Question: I am new in Payment Gateway. Currently, I am working on a mobile app where I need to integrate PayU payment gateway in android app.
So far, I have created a code for TEST url & when I run my app I get below exception:
'An error occurred. Sorry, some problem occurred.'
Screenshot of mobile app

This is my code:
'''
public class PayMentGateWay extends Activity {
private ArrayList<String> post_val = new ArrayList<String>();
private String post_Data="";
WebView webView ;
final Activity activity = this;
private String tag = "PayMentGateWay";
private String hash,hashSequence;
String merchant_key="JBZaLc";
String salt="GQs7yium";
String action1 ="";
String base_url="https://test.payu.in";
int error=0;
String hashString="";
Map<String,String> params;
String txnid ="";
Handler mHandler = new Handler();
@SuppressLint("JavascriptInterface")
@Override
protected void onCreate(Bundle savedInstanceState) {
// TODO Auto-generated method stub
super.onCreate(savedInstanceState);
final ProgressDialog progressDialog = new ProgressDialog(activity);
getWindow().requestFeature(Window.FEATURE_PROGRESS);
webView = new WebView(this);
setContentView(webView);
post_val.add("key");
post_val.add("JBZaLc");
post_val.add("txnid");
post_val.add("5d59dae66618a14f5020");
post_val.add("amount");
post_val.add("100.00");
post_val.add("productinfo");
post_val.add("{paymentParts:[{name:abc,description:abcd,value:500,isRequired:true,settlementEvent:EmailConfirmation}], paymentIdentifiers:[{field:CompletionDate, value:25/06/2015}]}");
post_val.add("firstname");
post_val.add("pqrs");
post_val.add("email");
post_val.add("xxxx@xxxmail.com");
post_val.add("phone");
post_val.add("xxxxxxxxxx");
post_val.add("surl");
post_val.add("https://www.google.com");
post_val.add("furl");
post_val.add("https://www.gmail.com");
post_val.add("hash");
post_val.add("");
post_val.add("provider");
post_val.add("payu_paisa");
Log.d(tag, "post_val: "+post_val);
params= new HashMap<String,String>();
for(int i = 0;i<post_val.size();){
params.put(post_val.get(i), post_val.get(i+1));
i+=2;
}
if(empty(params.get("txnid"))){
Random rand = new Random();
String rndm = Integer.toString(rand.nextInt())+(System.currentTimeMillis() / 1000L);
txnid=hashCal("SHA-256",rndm).substring(0,20);
popup("txnid : " + txnid);
System.out.println("......txnid...... " + txnid);
} else {
txnid=params.get("txnid");
System.out.println("....else.......txnid...... " + txnid);
}
//String udf2 = txnid;
String txn="abcd";
hash="";
String hashSequence = "key|txnid|amount|productinfo|firstname|email|udf1|udf2|udf3|udf4|udf5|udf6|udf7|udf8|udf9|udf10";
if(empty(params.get("hash")) && params.size()>0) {
if( empty(params.get("key"))
|| empty(params.get("txnid"))
|| empty(params.get("amount"))
|| empty(params.get("firstname"))
|| empty(params.get("email"))
|| empty(params.get("phone"))
|| empty(params.get("productinfo"))
|| empty(params.get("surl"))
|| empty(params.get("furl"))
|| empty(params.get("service_provider"))
) {
String[] hashVarSeq = hashSequence.split("\|");
for (int i = 0; i < hashVarSeq.length; i++) {
System.out.println("<<<<<>>>>>>>> " + hashVarSeq[i]);
}
for(String part : hashVarSeq)
{
hashString= (empty(params.get(part))) ? hashString.concat("") : hashString.concat(params.get(part));
hashString=hashString.concat("|");
System.out.println("??????? " + hashString);
}
hashString=hashString.concat(salt);
hash=hashCal("SHA-512",hashString);
System.out.println(hashString + " /////~~~~~~ " + hash);
action1=base_url.concat("/_payment");
}
}
else if(!empty(params.get("hash")))
{
hash=params.get("hash");
action1=base_url.concat("/_payment");
System.out.println("!!!!!!!!HASHHHHHHH!!!!!! " + hash);
}
webView.setWebViewClient(new WebViewClient(){
@Override
public void onReceivedError(WebView view, int errorCode,
String description, String failingUrl) {
// TODO Auto-generated method stub
System.out.println(">>>>>>>>>>>>>>onReceivedError>>>>>>>>>>>>>>>>>>");
Toast.makeText(activity, "Oh no! " + description, Toast.LENGTH_SHORT).show();
}
@Override
public void onReceivedSslError(WebView view,
SslErrorHandler handler, SslError error) {
// TODO Auto-generated method stub
System.out.println(">>>>>>>>>>>>>>onReceivedSslError>>>>>>>>>>>>>>>>>>");
Toast.makeText(activity, "SslError! " + error, Toast.LENGTH_SHORT).show();
handler.proceed();
}
@Override
public boolean shouldOverrideUrlLoading(WebView view, String url) {
// TODO Auto-generated method stub
System.out.println(">>>>>>>>>>>>>>shouldOverrideUrlLoading>>>>>>>>>>>>>>>>>>");
return super.shouldOverrideUrlLoading(view, url);
}
@Override
public void onPageFinished(WebView view, String url) {
// TODO Auto-generated method stub
super.onPageFinished(view, url);
System.out.println(">>>>>>>>>>>>>>onPageFinished>>>>>>>>>>>>>>>>>>");
}
});
webView.setVisibility(0);
webView.getSettings().setBuiltInZoomControls(true);
webView.getSettings().setCacheMode(2);
webView.getSettings().setDomStorageEnabled(true);
webView.clearHistory();
webView.clearCache(true);
webView.getSettings().setJavaScriptEnabled(true);
webView.getSettings().setSupportZoom(true);
webView.getSettings().setUseWideViewPort(false);
webView.getSettings().setLoadWithOverviewMode(false);
webView.addJavascriptInterface(new PayUJavaScriptInterface(activity), "PayUMoney");
Map<String, String> mapParams = new HashMap<String, String>();
mapParams.put("key",merchant_key);
mapParams.put("hash",PayMentGateWay.this.hash);
mapParams.put("txnid",(empty(PayMentGateWay.this.params.get("txnid"))) ? "" : PayMentGateWay.this.params.get("txnid"));
Log.d(tag, "txnid: "+PayMentGateWay.this.params.get("txnid"));
mapParams.put("service_provider","payu_paisa");
mapParams.put("amount",(empty(PayMentGateWay.this.params.get("amount"))) ? "" : PayMentGateWay.this.params.get("amount"));
mapParams.put("firstname",(empty(PayMentGateWay.this.params.get("firstname"))) ? "" : PayMentGateWay.this.params.get("firstname"));
mapParams.put("email",(empty(PayMentGateWay.this.params.get("email"))) ? "" : PayMentGateWay.this.params.get("email"));
mapParams.put("phone",(empty(PayMentGateWay.this.params.get("phone"))) ? "" : PayMentGateWay.this.params.get("phone"));
mapParams.put("productinfo",(empty(PayMentGateWay.this.params.get("productinfo"))) ? "" : PayMentGateWay.this.params.get("productinfo"));
mapParams.put("surl",(empty(PayMentGateWay.this.params.get("surl"))) ? "" : PayMentGateWay.this.params.get("surl"));
mapParams.put("furl",(empty(PayMentGateWay.this.params.get("furl"))) ? "" : PayMentGateWay.this.params.get("furl"));
mapParams.put("lastname",(empty(PayMentGateWay.this.params.get("lastname"))) ? "" : PayMentGateWay.this.params.get("lastname"));
mapParams.put("address1",(empty(PayMentGateWay.this.params.get("address1"))) ? "" : PayMentGateWay.this.params.get("address1"));
mapParams.put("address2",(empty(PayMentGateWay.this.params.get("address2"))) ? "" : PayMentGateWay.this.params.get("address2"));
mapParams.put("city",(empty(PayMentGateWay.this.params.get("city"))) ? "" : PayMentGateWay.this.params.get("city"));
mapParams.put("state",(empty(PayMentGateWay.this.params.get("state"))) ? "" : PayMentGateWay.this.params.get("state"));
mapParams.put("country",(empty(PayMentGateWay.this.params.get("country"))) ? "" : PayMentGateWay.this.params.get("country"));
mapParams.put("zipcode",(empty(PayMentGateWay.this.params.get("zipcode"))) ? "" : PayMentGateWay.this.params.get("zipcode"));
mapParams.put("udf1",(empty(PayMentGateWay.this.params.get("udf1"))) ? "" : PayMentGateWay.this.params.get("udf1"));
mapParams.put("udf2",(empty(PayMentGateWay.this.params.get("udf2"))) ? "" : PayMentGateWay.this.params.get("udf2"));
mapParams.put("udf3",(empty(PayMentGateWay.this.params.get("udf3"))) ? "" : PayMentGateWay.this.params.get("udf3"));
mapParams.put("udf4",(empty(PayMentGateWay.this.params.get("udf4"))) ? "" : PayMentGateWay.this.params.get("udf4"));
mapParams.put("udf5",(empty(PayMentGateWay.this.params.get("udf5"))) ? "" : PayMentGateWay.this.params.get("udf5"));
mapParams.put("pg",(empty(PayMentGateWay.this.params.get("pg"))) ? "" : PayMentGateWay.this.params.get("pg"));
webview_ClientPost(webView, action1, mapParams.entrySet());
}
public class PayUJavaScriptInterface {
Context mContext;
/** Instantiate the interface and set the context */
PayUJavaScriptInterface(Context c) {
mContext = c;
}
public void success(long id, final String paymentId) {
mHandler.post(new Runnable() {
public void run() {
mHandler = null;
Intent intent = new Intent(PayMentGateWay.this, MainActivity.class);
intent.addFlags(Intent.FLAG_ACTIVITY_CLEAR_TOP |Intent.FLAG_ACTIVITY_SINGLE_TOP);
intent.putExtra("result", "success");
intent.putExtra("paymentId", paymentId);
startActivity(intent);
finish();
}
});
}
}
public void webview_ClientPost(WebView webView, String url, Collection< Map.Entry<String, String>> postData){
StringBuilder sb = new StringBuilder();
sb.append("<html><head></head>");
sb.append("<body onload='form1.submit()'>");
sb.append(String.format("<form id='form1' action='%s' method='%s'>", url, "post"));
for (Map.Entry<String, String> item : postData) {
sb.append(String.format("<input name='%s' type='hidden' value='%s' />", item.getKey(), item.getValue()));
}
sb.append("</form></body></html>");
Log.d(tag, "webview_ClientPost called");
webView.loadData(sb.toString(), "text/html", "utf-8");
}
public void success(long id, final String paymentId) {
mHandler.post(new Runnable() {
public void run() {
mHandler = null;
Intent intent = new Intent(PayMentGateWay.this, MainActivity.class);
intent.addFlags(Intent.FLAG_ACTIVITY_CLEAR_TOP |Intent.FLAG_ACTIVITY_SINGLE_TOP);
intent.putExtra(Constants.ACCOUNT_NAME, "success");
intent.putExtra(Constants._ID, paymentId);
startActivity(intent);
finish();
}
});
}
public boolean empty(String s)
{
if(s== null || s.trim().equals(""))
return true;
else
return false;
}
public String hashCal(String type,String str){
byte[] hashseq=str.getBytes();
StringBuffer hexString = new StringBuffer();
try{
MessageDigest algorithm = MessageDigest.getInstance(type);
algorithm.reset();
algorithm.update(hashseq);
byte messageDigest[] = algorithm.digest();
for (int i=0;i<messageDigest.length;i++) {
String hex=Integer.toHexString(0xFF & messageDigest[i]);
if(hex.length()==1) hexString.append("0");
hexString.append(hex);
}
}catch(NoSuchAlgorithmException nsae){ }
return hexString.toString();
}
public void popup(String msg) {
Toast.makeText(PayMentGateWay.this, "" + msg, Toast.LENGTH_LONG).show();
}
}
'''
I really don't know what is the exact problem. Why I am not able to see the next page or am I missing something?
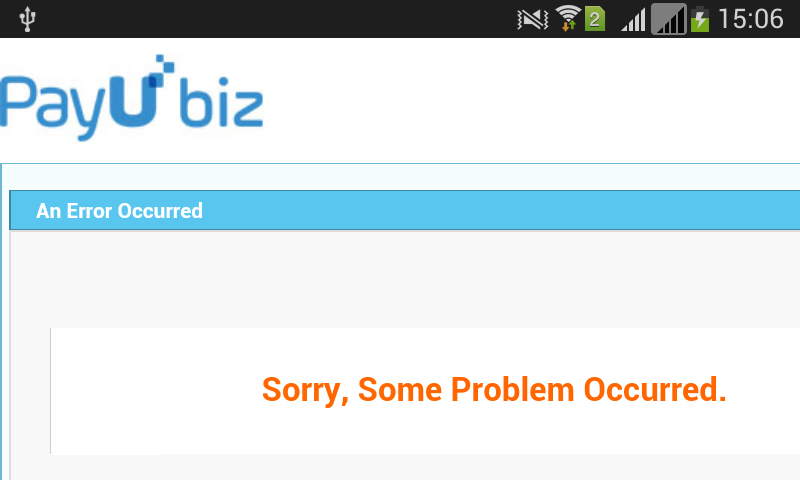
Answer: It was happened due to technical error at PayUMoney. Needed to contact support team to issue new Merchant ID & Key.